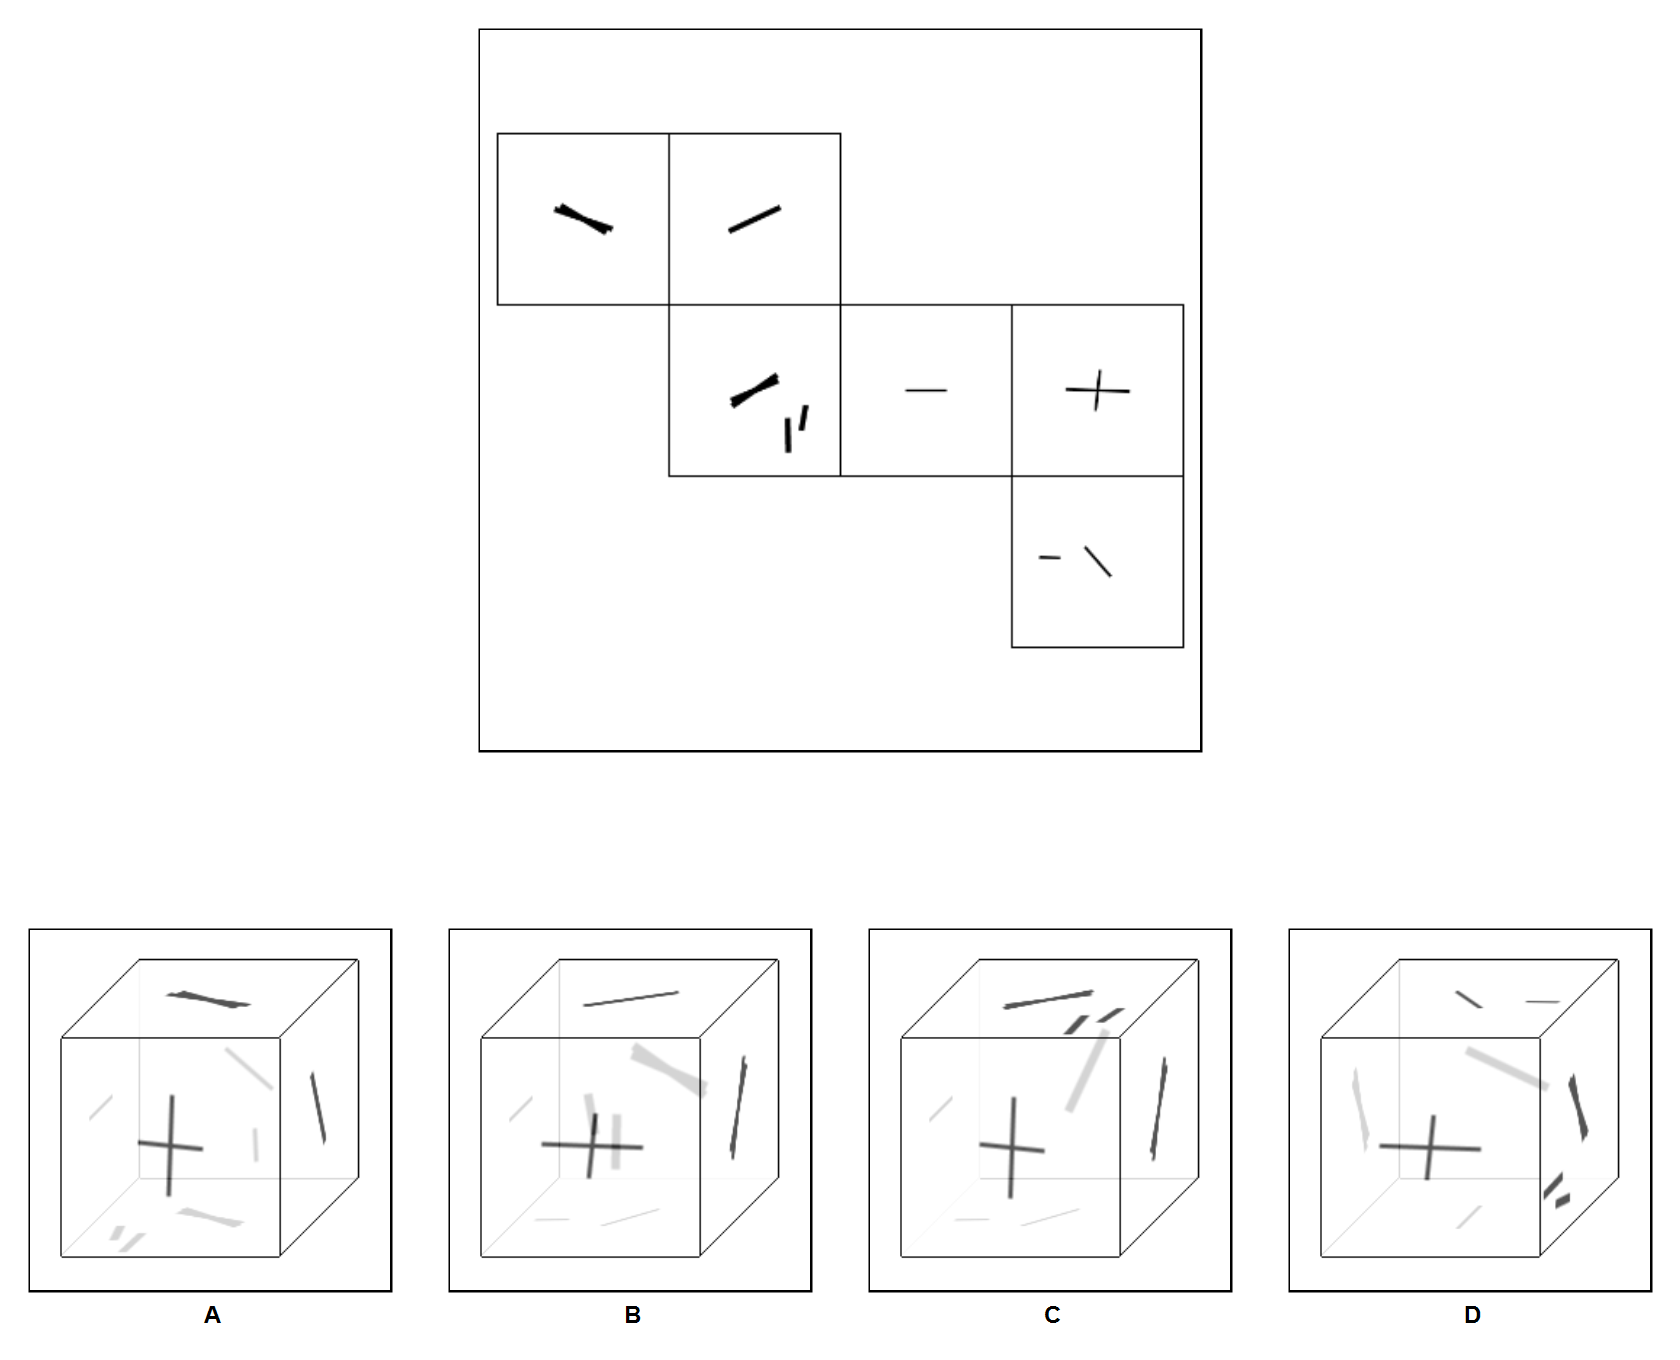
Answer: B